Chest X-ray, AP view. Patient: 64 years old, sex F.
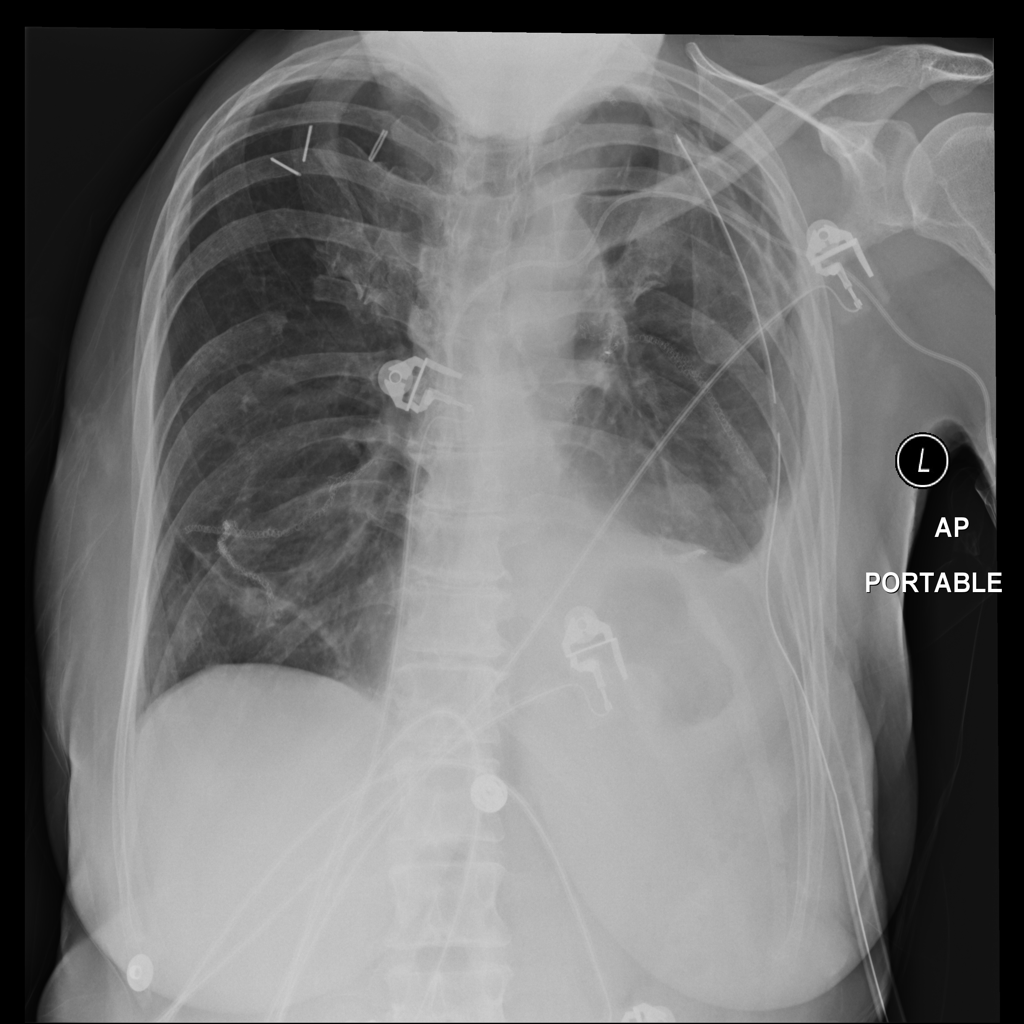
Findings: Pneumothorax